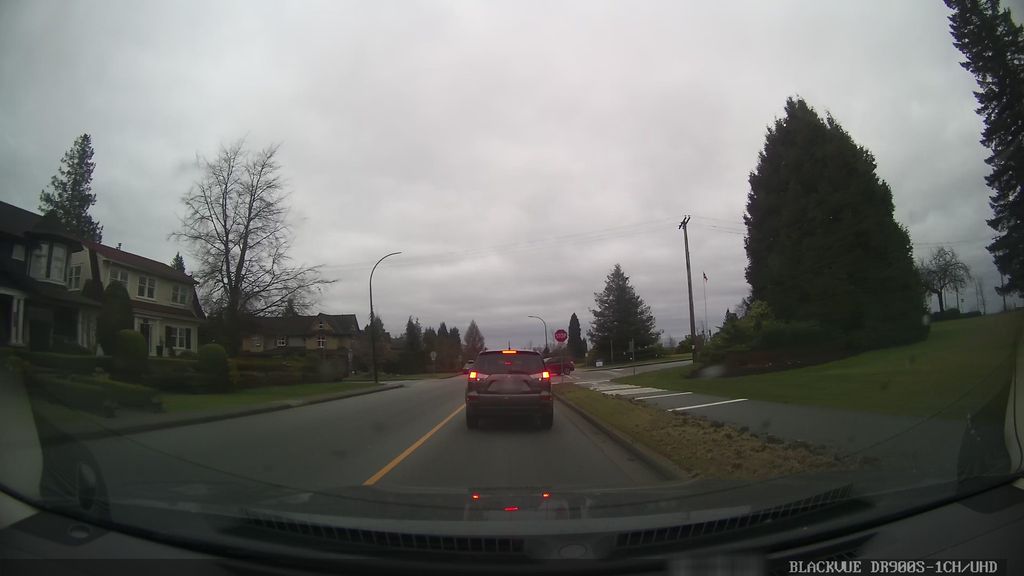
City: vancouver